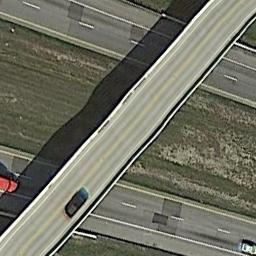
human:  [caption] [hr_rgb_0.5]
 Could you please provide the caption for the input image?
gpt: There is a car on the overpass .

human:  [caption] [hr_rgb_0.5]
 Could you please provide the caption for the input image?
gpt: The cross-line overpass is over the roads on the lawn .

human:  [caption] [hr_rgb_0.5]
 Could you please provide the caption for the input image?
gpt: The overpass is next to the bare land with some cars .

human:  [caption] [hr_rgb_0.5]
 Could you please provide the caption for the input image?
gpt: There are several overpasses here .

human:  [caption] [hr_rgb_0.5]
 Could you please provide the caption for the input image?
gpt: There are green lawns beside the overpass .